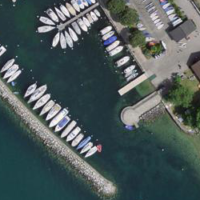
EUNIS habitat code: 14
Species observed at this site:
Erigeron karvinskianus
Trifolium repens